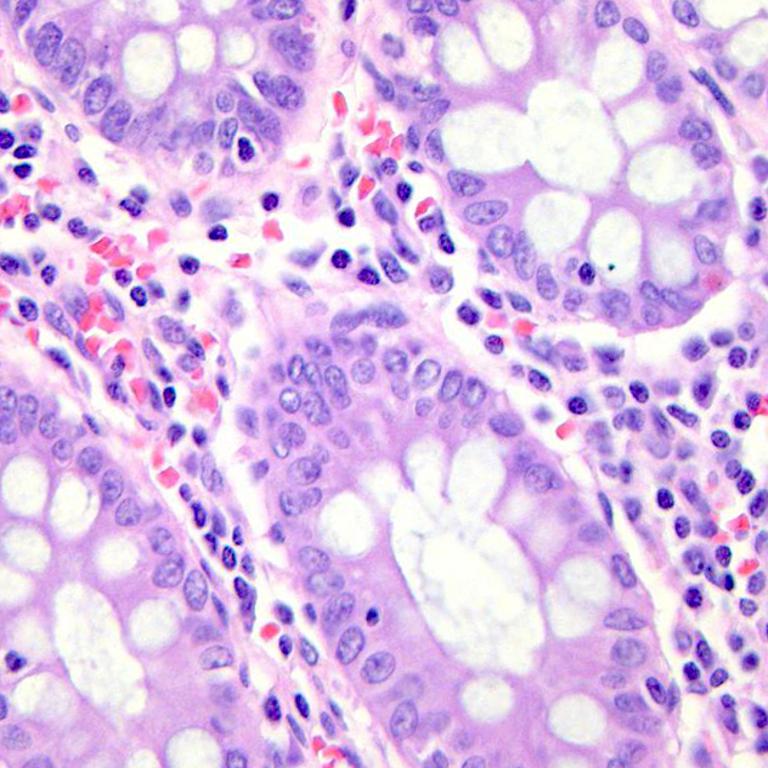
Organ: colon
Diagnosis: benign